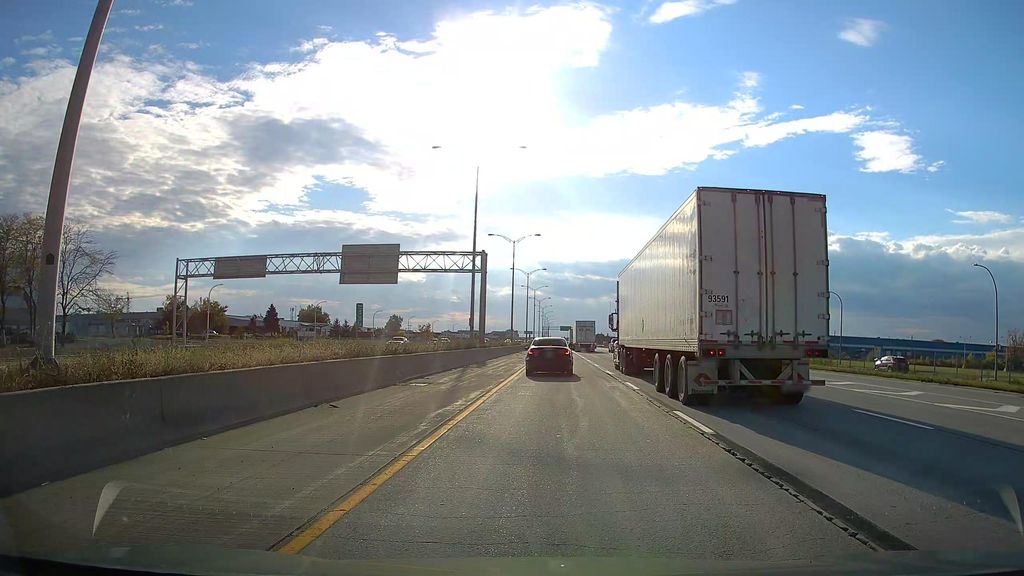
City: montreal